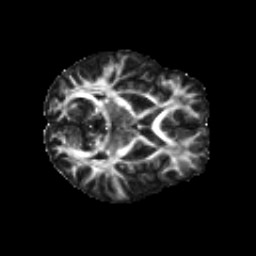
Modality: FA
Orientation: axial
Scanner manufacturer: siemens
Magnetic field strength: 3 T
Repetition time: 4.16 s
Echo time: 0.0806 s